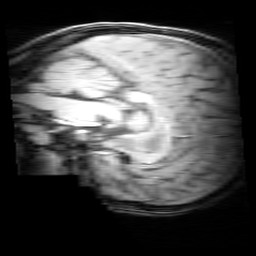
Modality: MP2RAGE
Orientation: sagittal
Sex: female
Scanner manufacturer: siemens
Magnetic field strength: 3 T
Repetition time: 5 s
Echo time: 0.00368 s